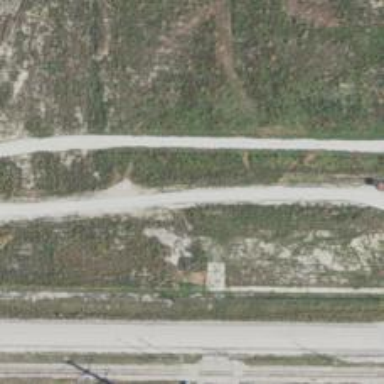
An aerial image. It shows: Abandoned railway spur.